Question: I'm trying to get the 'new color' value from a ColorPicker ('nouvelle couleur' in my image because it's french).

'''
colorPicker.setOnAction((ActionEvent e) -> {
text.setFill(colorPicker.getValue());
});
'''
When you set up a EventHandler for a ColorPicker, it only returns the value of the ColorPicker when you close it.
So I was wondering, is it possible to get this value ?
Sorry if there are any mistake, English is not my native language.
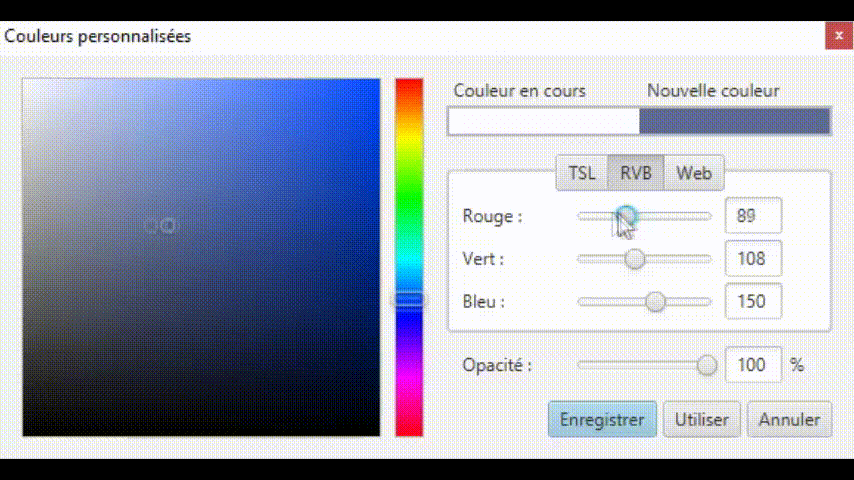
Answer: Yes, the 'valueProperty()' from the ColorPicker control is updated every time you modify the selection in the dialog. Only if you cancel the change, it is backed out.
So you just need to add a listener to that property or bind it as required.
'''
@Override
public void start(Stage primaryStage) {
ColorPicker picker = new ColorPicker(Color.ALICEBLUE);
Text text = new Text("Color Picker");
VBox root = new VBox(10, text, picker);
root.setAlignment(Pos.CENTER);
text.fillProperty().bind(picker.valueProperty());
Scene scene = new Scene(root, 300, 250);
primaryStage.setTitle("Hello World!");
primaryStage.setScene(scene);
primaryStage.show();
}
'''
<URL>